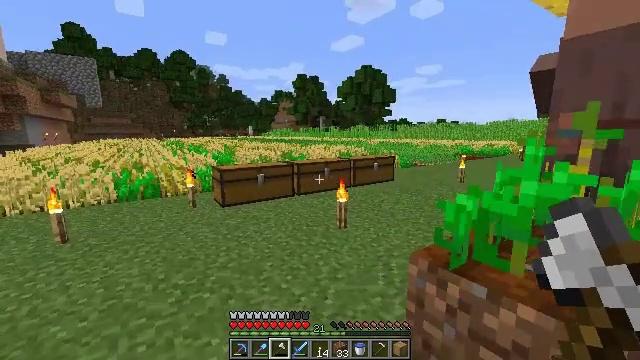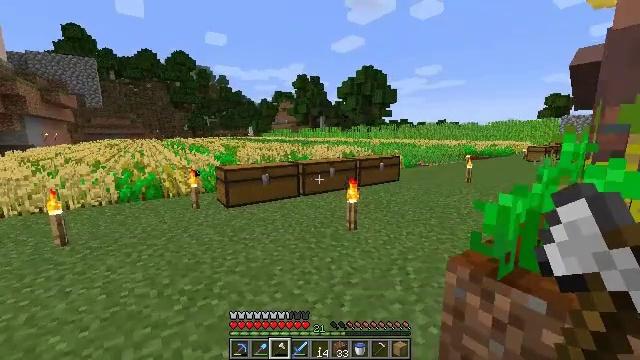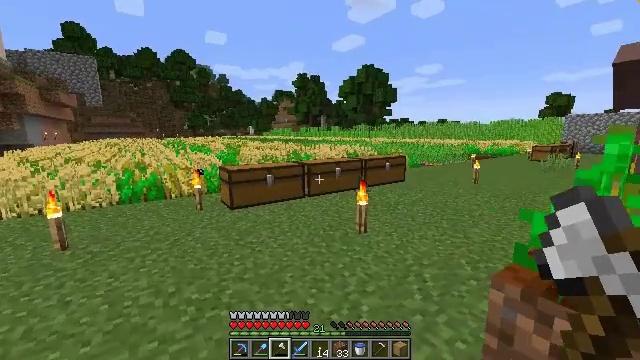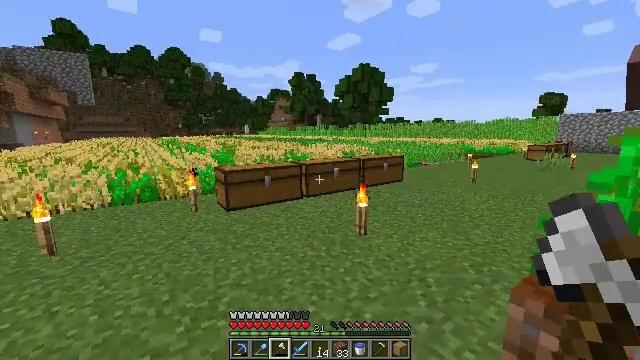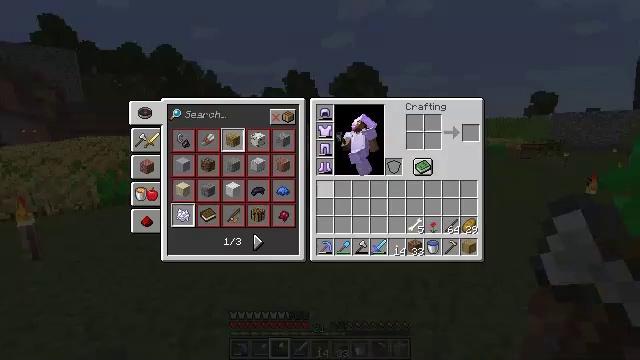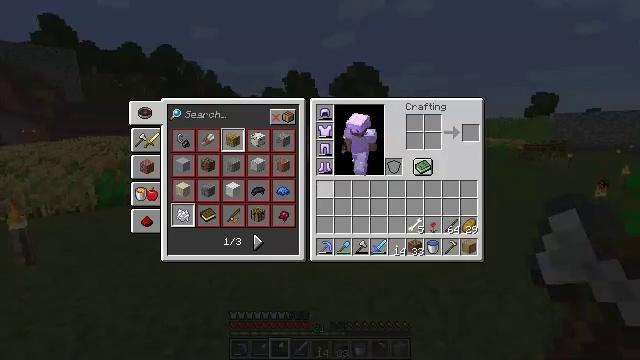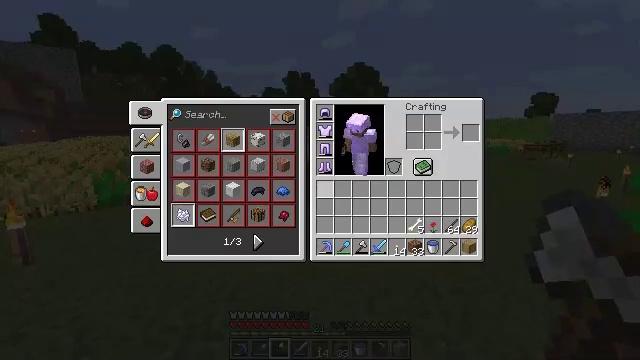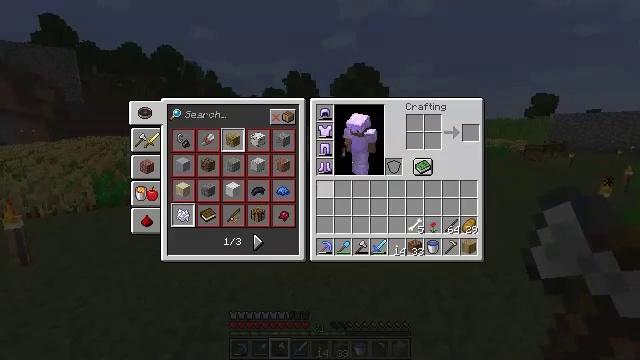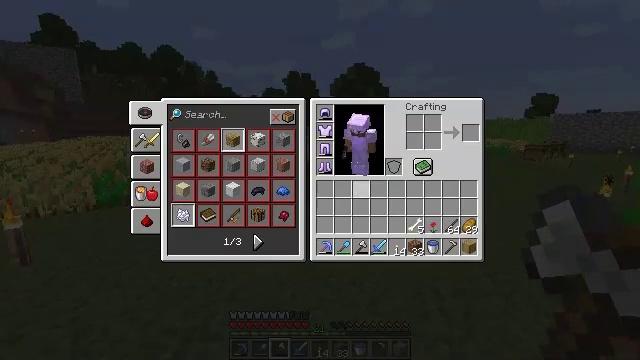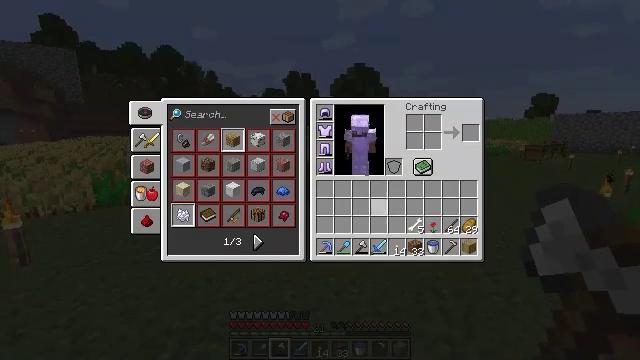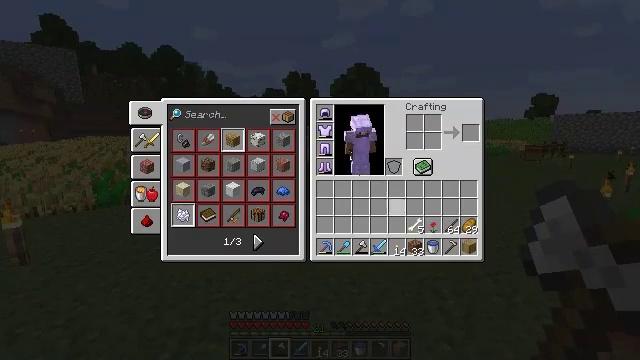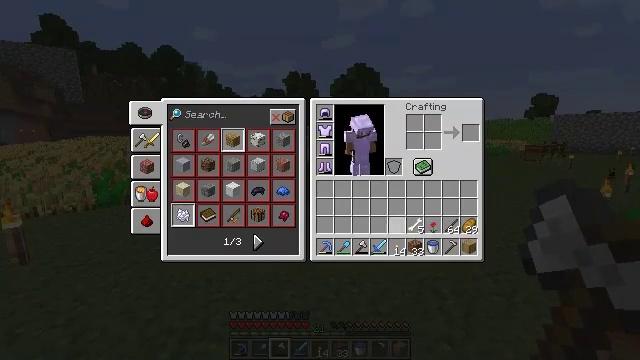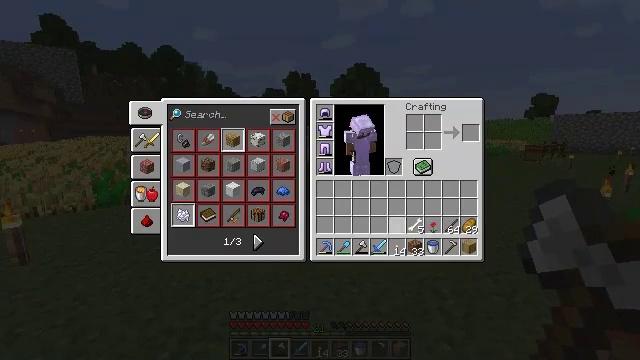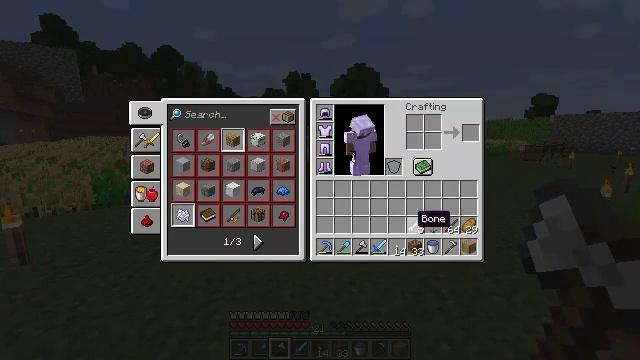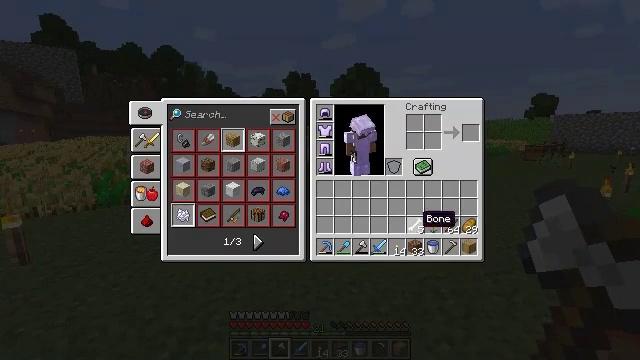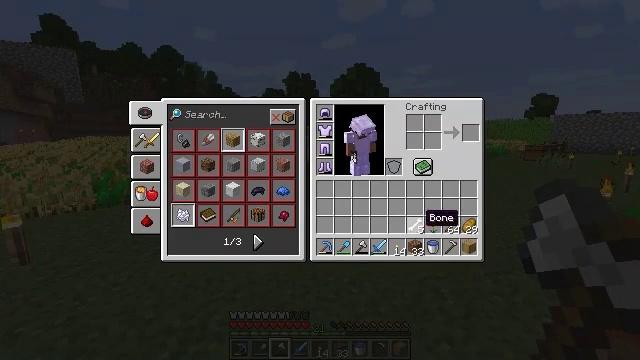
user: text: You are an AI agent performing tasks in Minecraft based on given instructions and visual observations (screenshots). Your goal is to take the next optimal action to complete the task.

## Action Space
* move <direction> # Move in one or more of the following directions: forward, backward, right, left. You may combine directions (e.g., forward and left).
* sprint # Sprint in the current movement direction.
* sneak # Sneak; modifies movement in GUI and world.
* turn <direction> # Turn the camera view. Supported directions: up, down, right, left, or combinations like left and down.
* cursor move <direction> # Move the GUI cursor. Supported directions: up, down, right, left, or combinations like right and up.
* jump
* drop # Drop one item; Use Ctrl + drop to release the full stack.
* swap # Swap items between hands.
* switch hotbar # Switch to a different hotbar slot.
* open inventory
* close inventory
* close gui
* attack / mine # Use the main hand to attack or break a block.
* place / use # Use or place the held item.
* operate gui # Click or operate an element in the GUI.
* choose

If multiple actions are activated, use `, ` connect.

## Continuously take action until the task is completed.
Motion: motion action
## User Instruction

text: Craft bone meal.
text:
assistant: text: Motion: move forward and move left
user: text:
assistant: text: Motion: move forward and move left
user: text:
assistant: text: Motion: move forward
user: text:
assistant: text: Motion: move forward, turn right, open inventory
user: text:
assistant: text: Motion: open inventory
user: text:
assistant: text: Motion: open inventory
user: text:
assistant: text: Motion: cursor move right, open inventory
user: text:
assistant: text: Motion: cursor move right and down
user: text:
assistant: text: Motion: cursor move right and down
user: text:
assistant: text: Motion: cursor move right and down
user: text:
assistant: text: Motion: cursor move right and down
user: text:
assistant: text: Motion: no_op
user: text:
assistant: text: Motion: cursor move right
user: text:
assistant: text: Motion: no_op
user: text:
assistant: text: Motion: no_op
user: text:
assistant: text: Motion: no_op
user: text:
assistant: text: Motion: operate gui
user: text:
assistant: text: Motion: operate gui
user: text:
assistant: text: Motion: cursor move up, operate gui
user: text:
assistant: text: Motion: cursor move right and up
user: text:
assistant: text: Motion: cursor move right and up
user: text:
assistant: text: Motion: cursor move up
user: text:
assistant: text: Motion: no_op
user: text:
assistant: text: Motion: operate gui
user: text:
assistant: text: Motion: operate gui
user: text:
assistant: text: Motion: operate gui
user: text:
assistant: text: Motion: no_op
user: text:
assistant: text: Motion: no_op
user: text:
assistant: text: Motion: sneak, cursor move right
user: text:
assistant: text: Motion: sneak, cursor move right